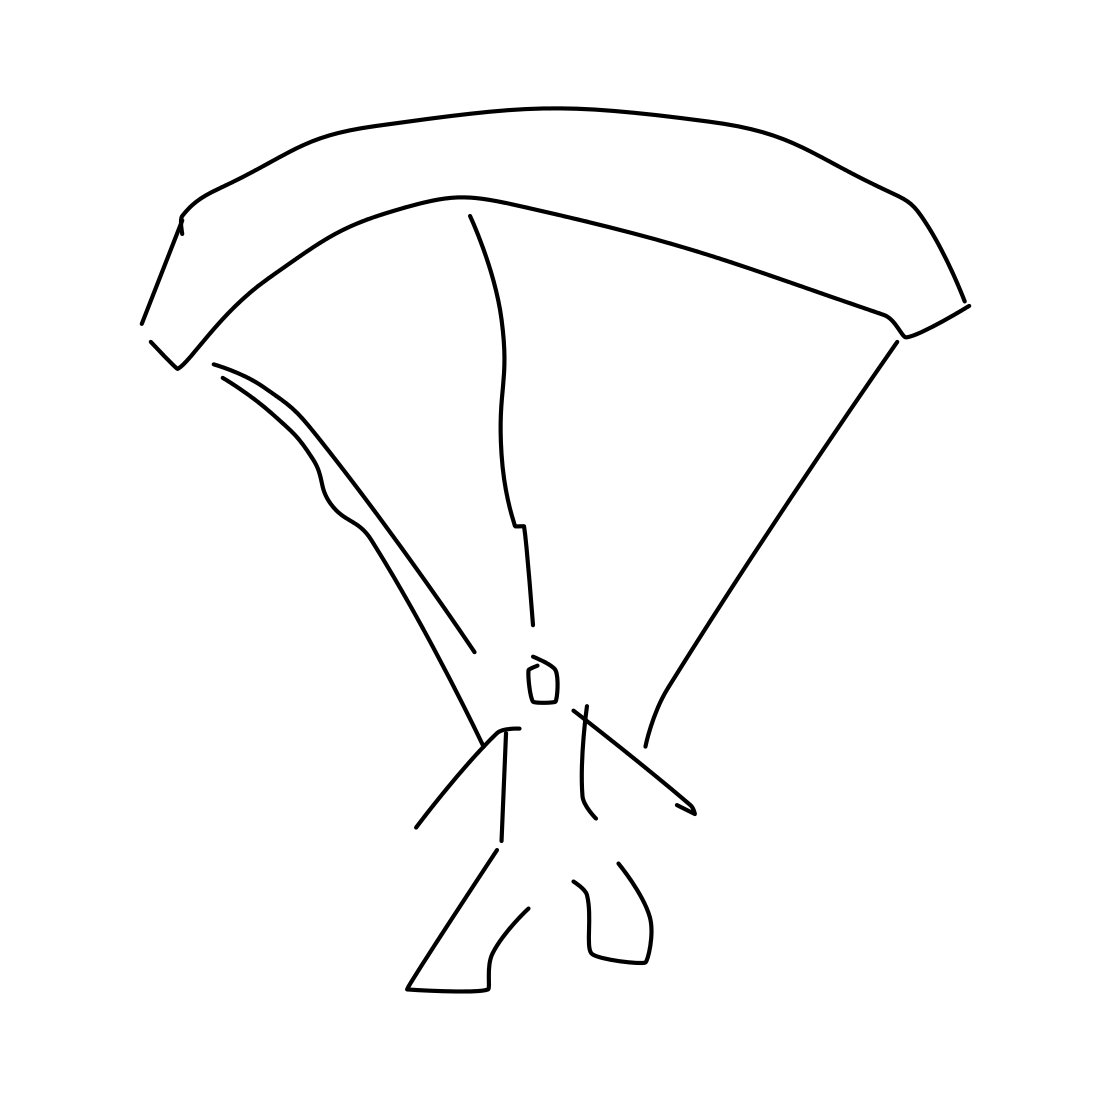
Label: parachute